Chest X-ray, AP view. Patient: 33 years old, sex F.
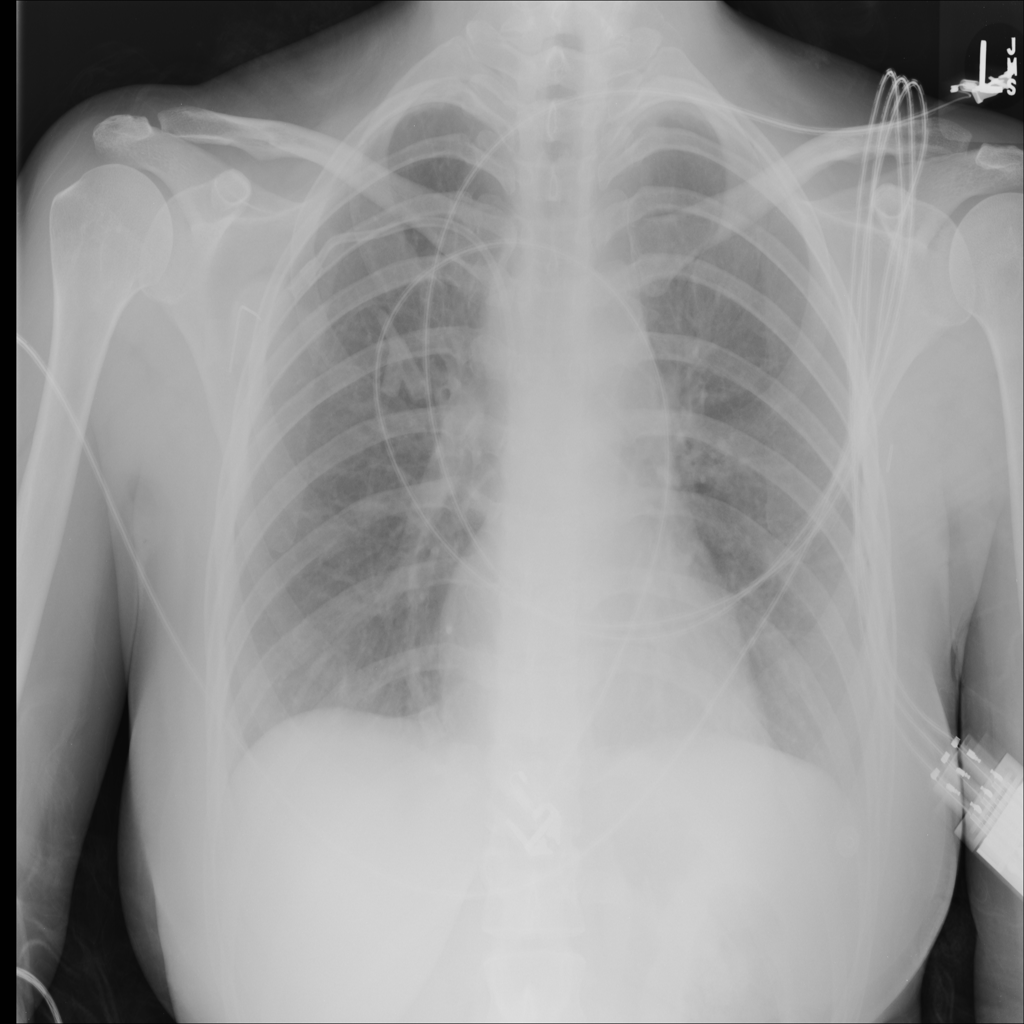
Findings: No Finding